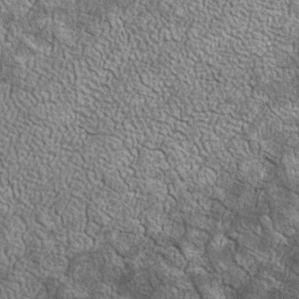
Label: non_frost